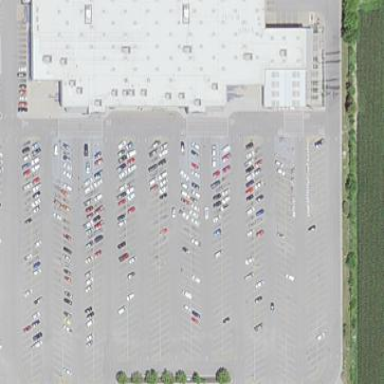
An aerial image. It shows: Retail area.